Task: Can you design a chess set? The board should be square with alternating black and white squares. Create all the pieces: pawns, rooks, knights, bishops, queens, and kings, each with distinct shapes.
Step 2946:
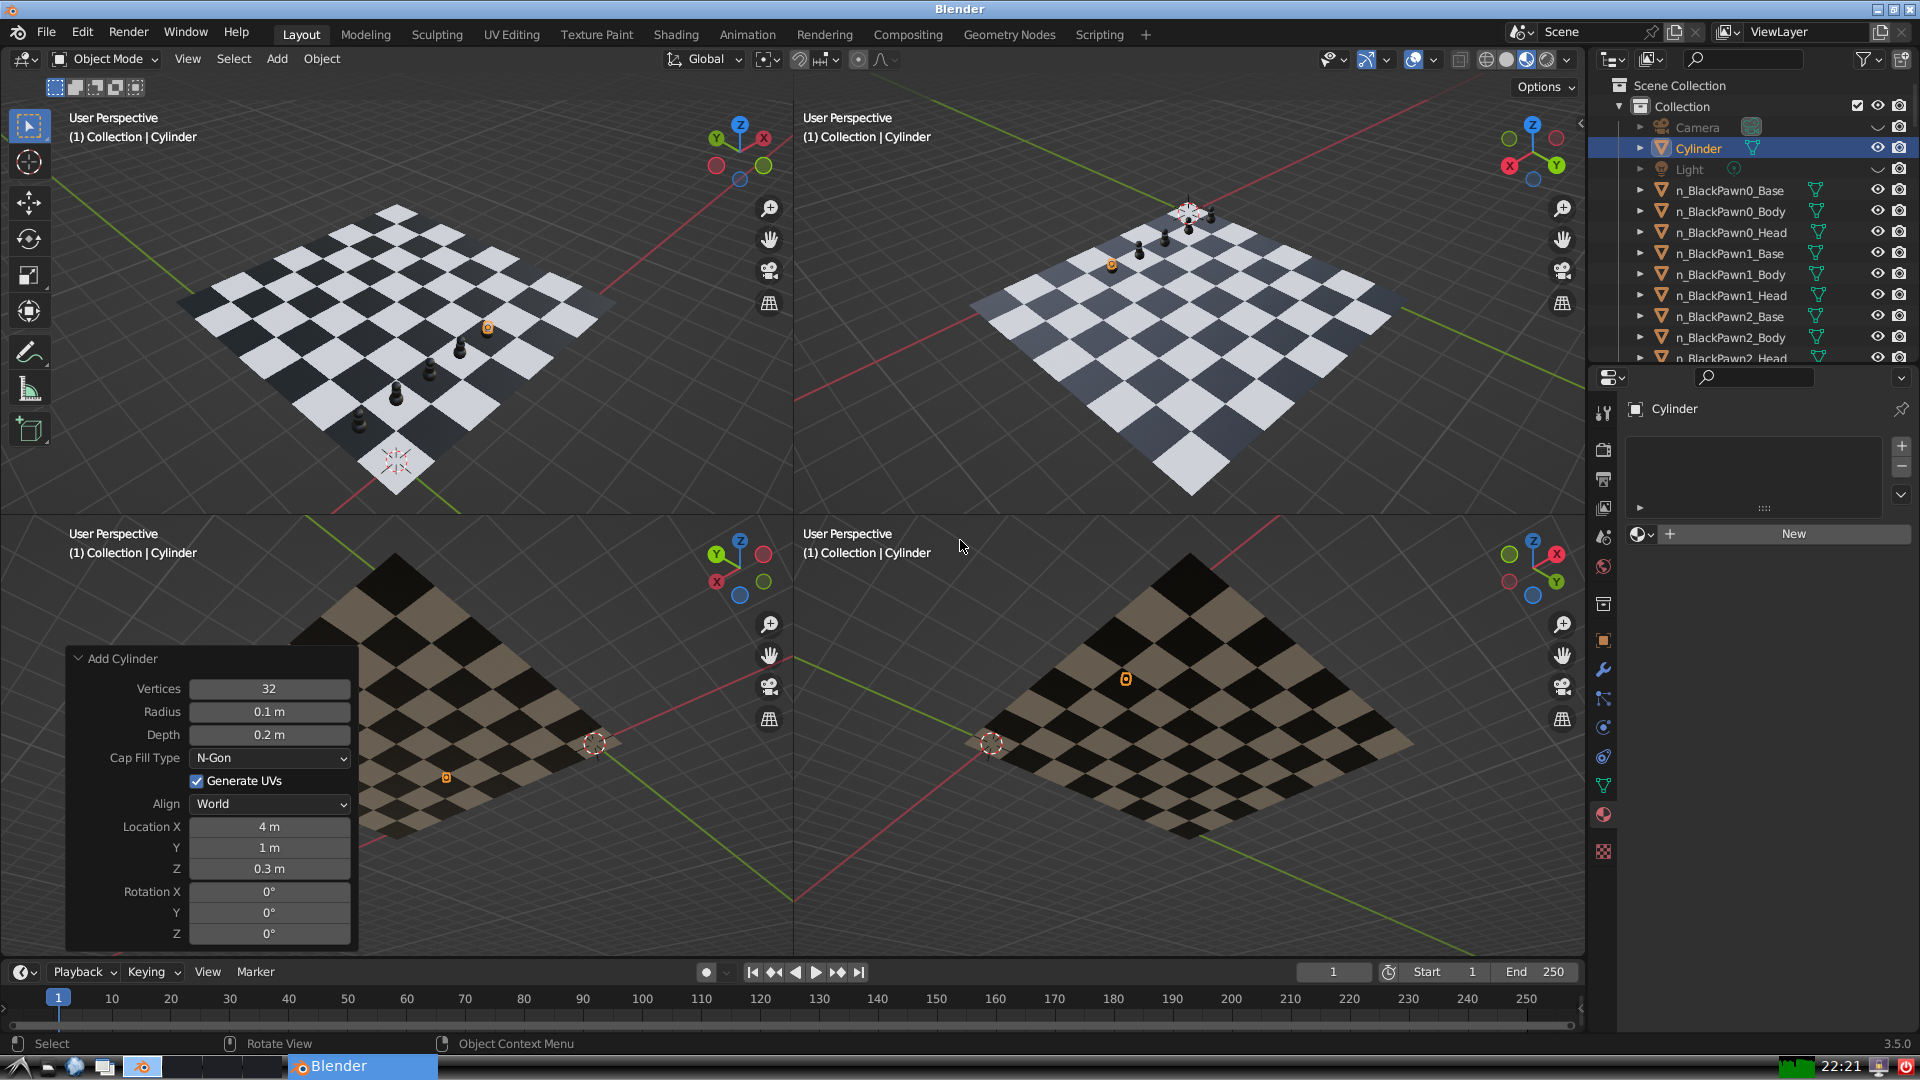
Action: {"key_press": ['Ctrl, Home']}